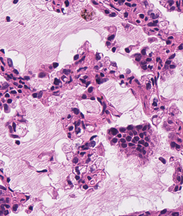
Tumor epithelial tissue: yes
Tumor-associated stroma tissue: yes
Normal tissue: no